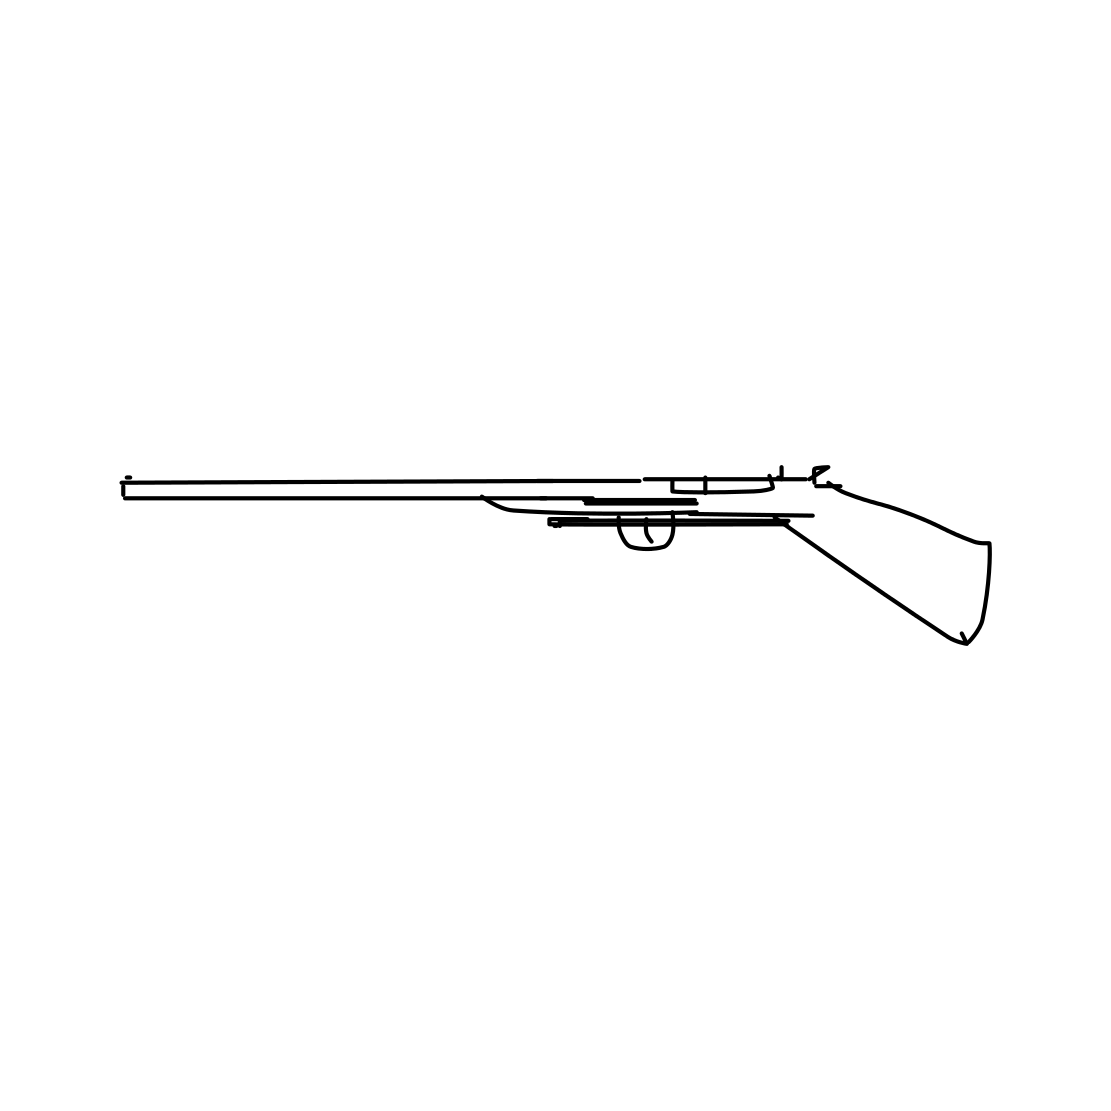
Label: rifle